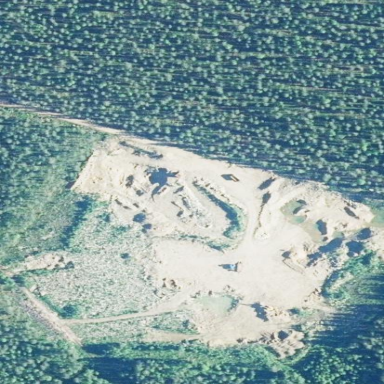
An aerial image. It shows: Quarry area.